Question: I have the following 'SELECT' statement:
'''
SELECT TO_DATE(DATETIME, 'yyyy-mm-dd'),
COUNT(CASE WHEN INITIALS is not null THEN 1 END) AS ANSWERED,
COUNT(CASE WHEN INITIALS is not null AND RESPONSE_TIME BETWEEN 0 AND 30 THEN 1 END) AS ANSWERED_WITHIN_30_SEC
FROM KS_DRIFT.V_WEBDESK_SERVICECENTER
WHERE DATETIME BETWEEN '2014-03-19' AND '2014-04-01'
GROUP BY DATETIME
'''
Which outputs the following:

As you can see it prints out the same day with the value 1.
What i want to achieve is one value pr day.
I have tried with they keyword 'DISTINCT' but sadly without any changes...
What am i missing?
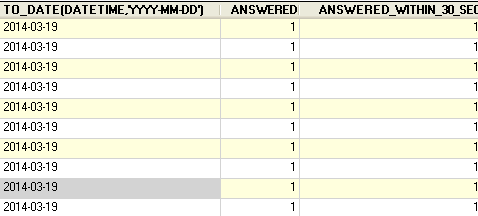
Answer: Is your "DATETIME" column a DATETIME field ?
If so you should group by your TO_DATE select :
'''
SELECT TO_DATE(DATETIME, 'yyyy-mm-dd'),
COUNT(CASE WHEN INITIALS is not null THEN 1 END) AS ANSWERED,
COUNT(CASE WHEN INITIALS is not null AND RESPONSE_TIME BETWEEN 0 AND 30 THEN 1 END) AS ANSWERED_WITHIN_30_SEC
FROM KS_DRIFT.V_WEBDESK_SERVICECENTER
WHERE DATETIME BETWEEN '2014-03-19' AND '2014-04-01'
GROUP BY TO_DATE(DATETIME, 'yyyy-mm-dd')
'''
Explanation : DATETIME are probably all different, you need to group by DATE to have a correct count by day